Question: I want to get Last textview from row that was being clicked by user
for ex,
I have clicked on first row then i will get "Single Cheese Topping"
So How Do i implement the onclicklistener any suggestion please.

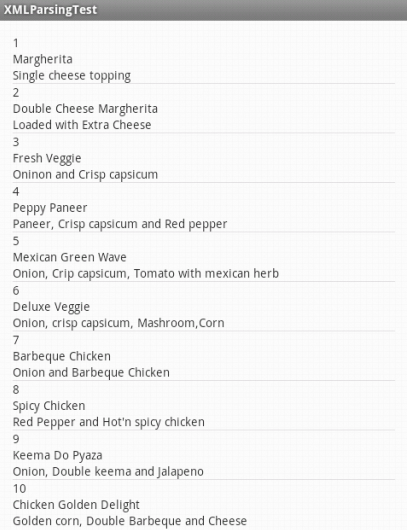
Answer: For listview, you should use instead of . Here's you go.
'''
list.setOnItemClickListener(new OnItemClickListener(){
@Override
public void onItemClick(AdapterView<?> arg0, View viewGroup, int position,
long arg3) {
TextView lastTextView = (TextView)viewGroup.findViewById(R.id.last_textview_id);
String lastText = lastTextView.getText().toString();
}
});
'''
Second parameter return your row layout ViewGroup. You just use findViewById to get the view you need to use from the row layout.